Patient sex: M
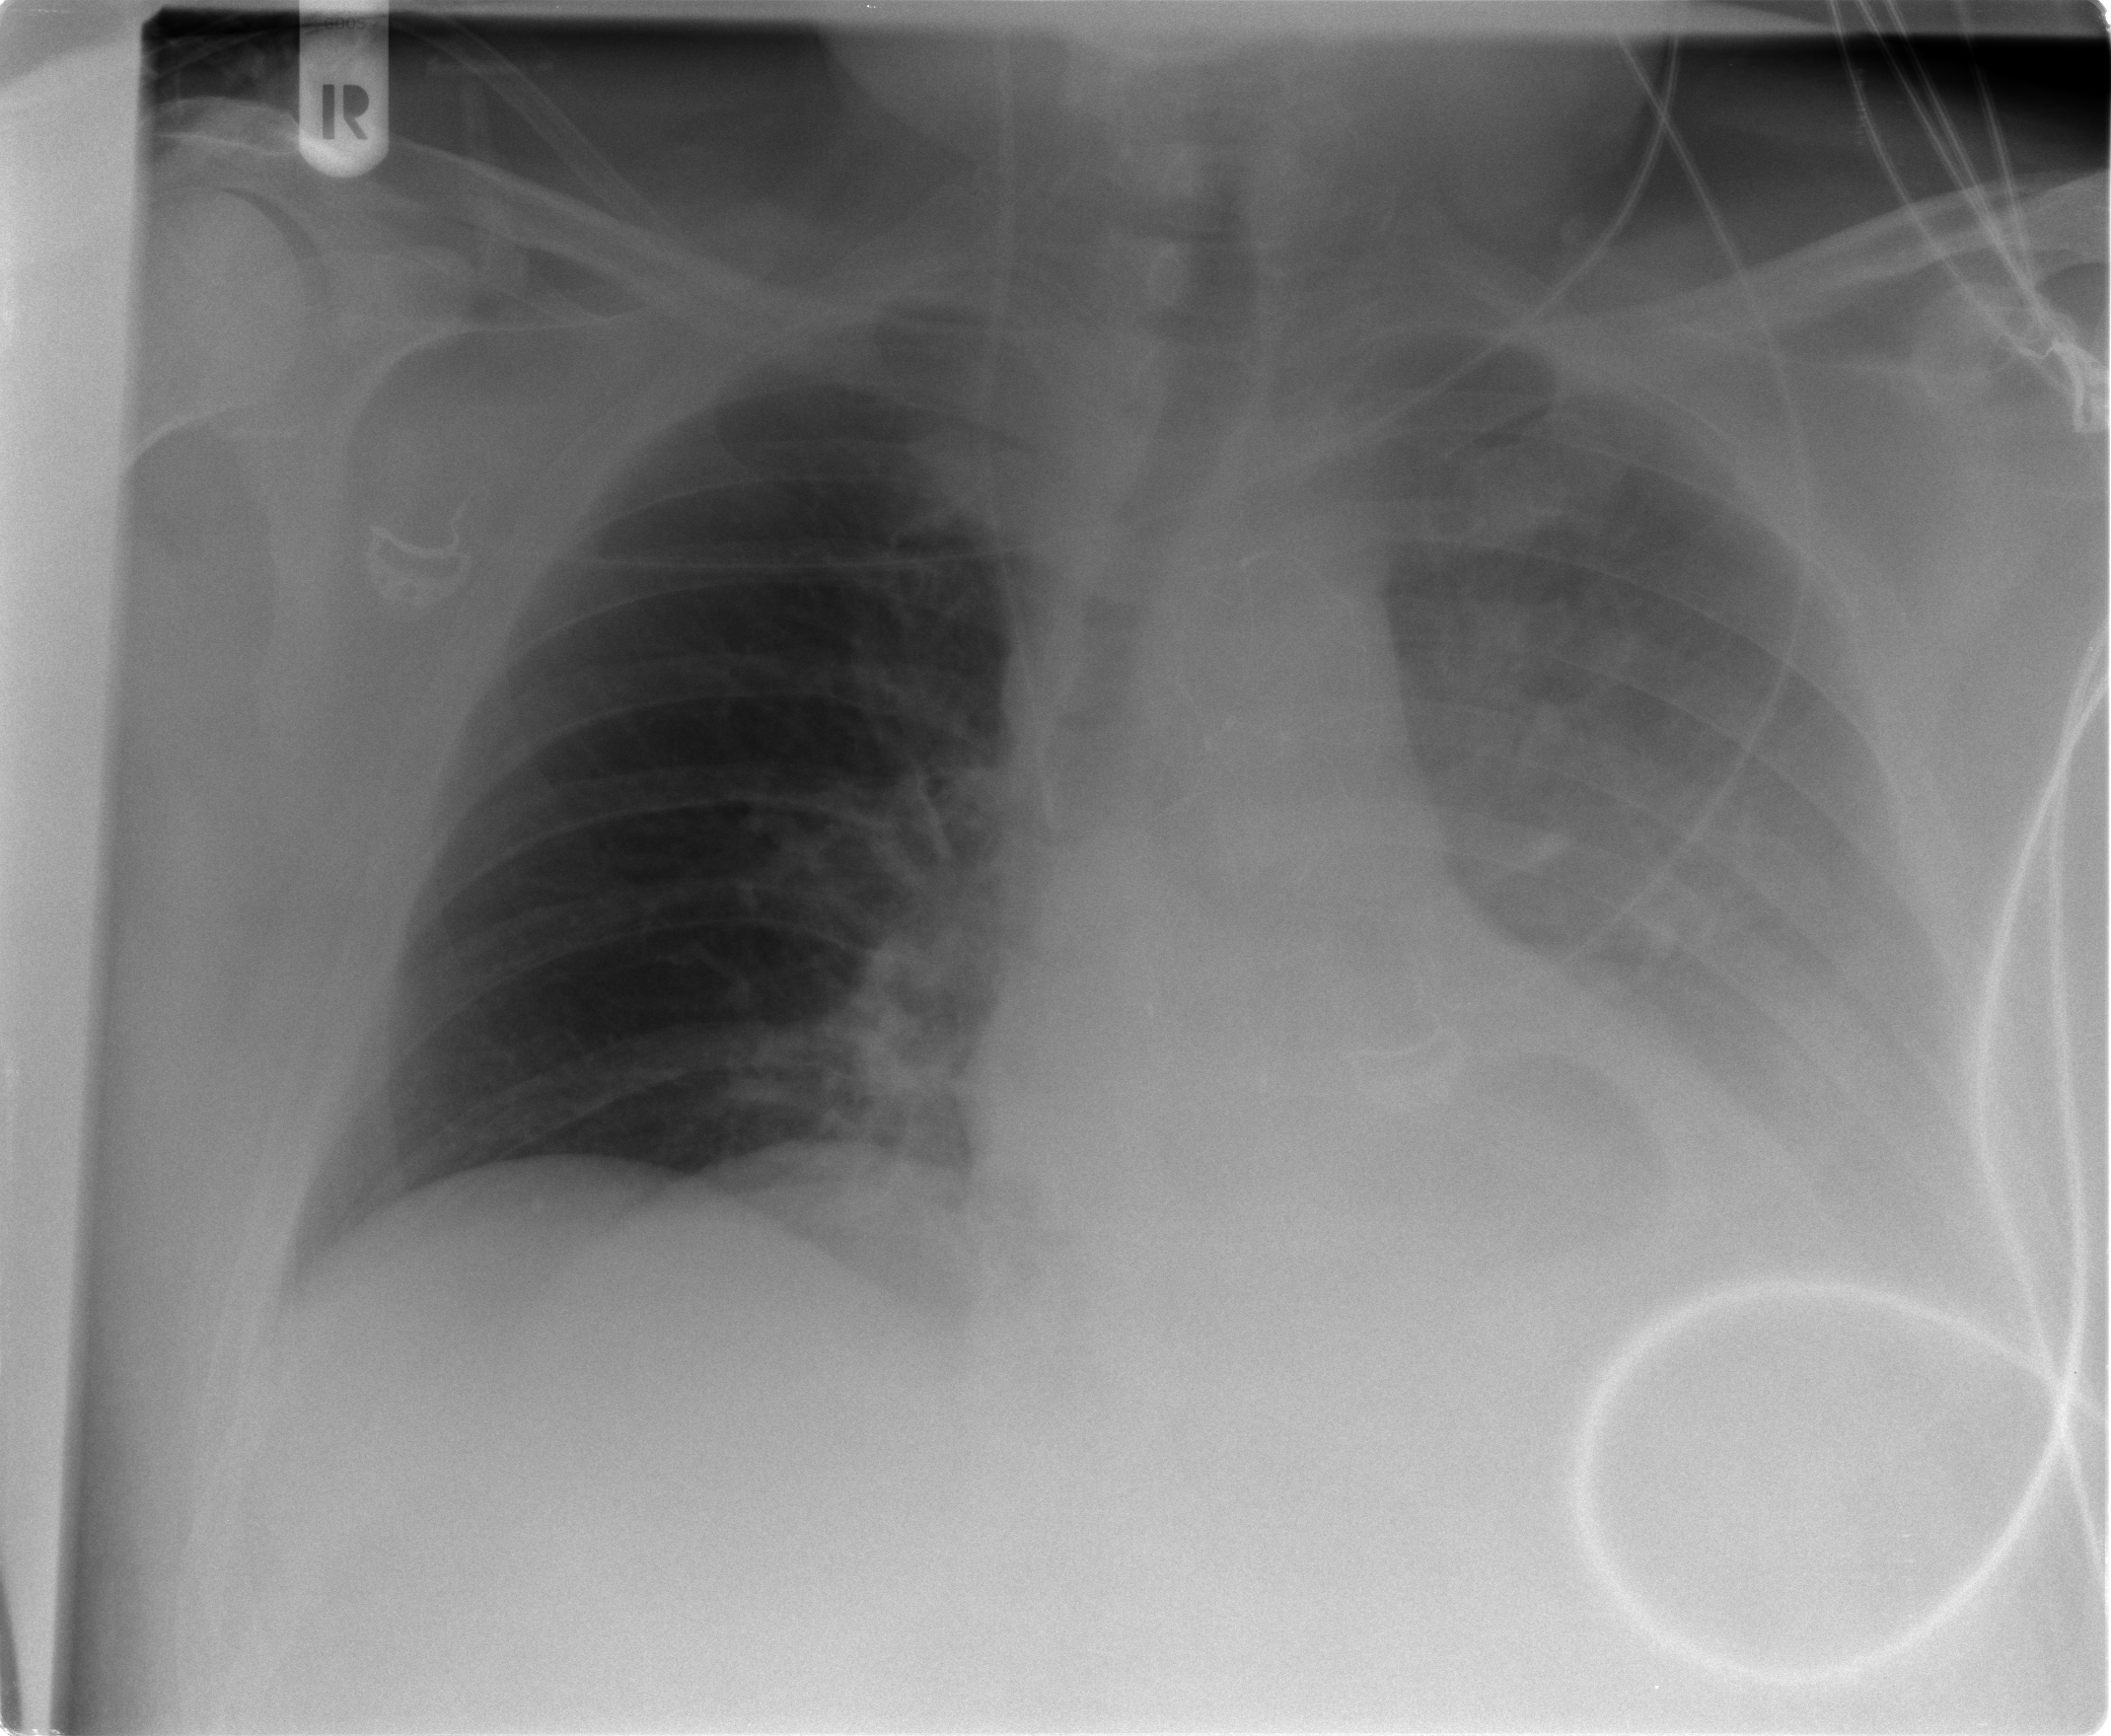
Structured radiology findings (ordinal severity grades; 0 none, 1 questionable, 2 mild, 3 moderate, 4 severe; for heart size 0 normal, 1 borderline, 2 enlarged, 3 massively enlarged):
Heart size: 0
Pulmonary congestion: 2
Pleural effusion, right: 0
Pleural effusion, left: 2
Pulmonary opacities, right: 0
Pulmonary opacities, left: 0
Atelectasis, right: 0
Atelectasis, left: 2